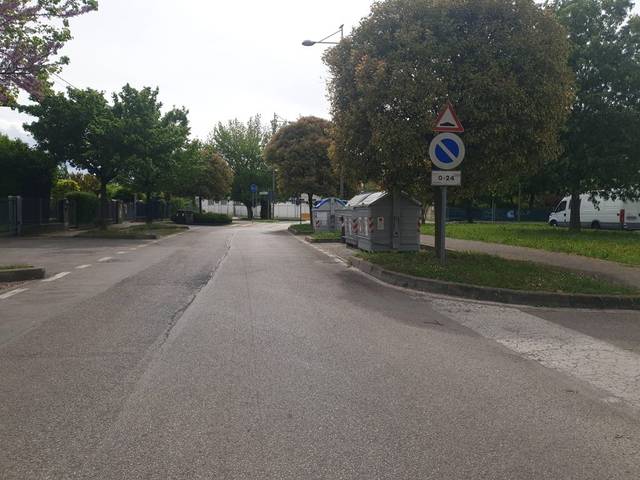
Region: Italy
Coordinates: 45.388, 11.905